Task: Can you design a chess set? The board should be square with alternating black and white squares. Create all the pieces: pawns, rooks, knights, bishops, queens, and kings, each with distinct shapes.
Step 282:
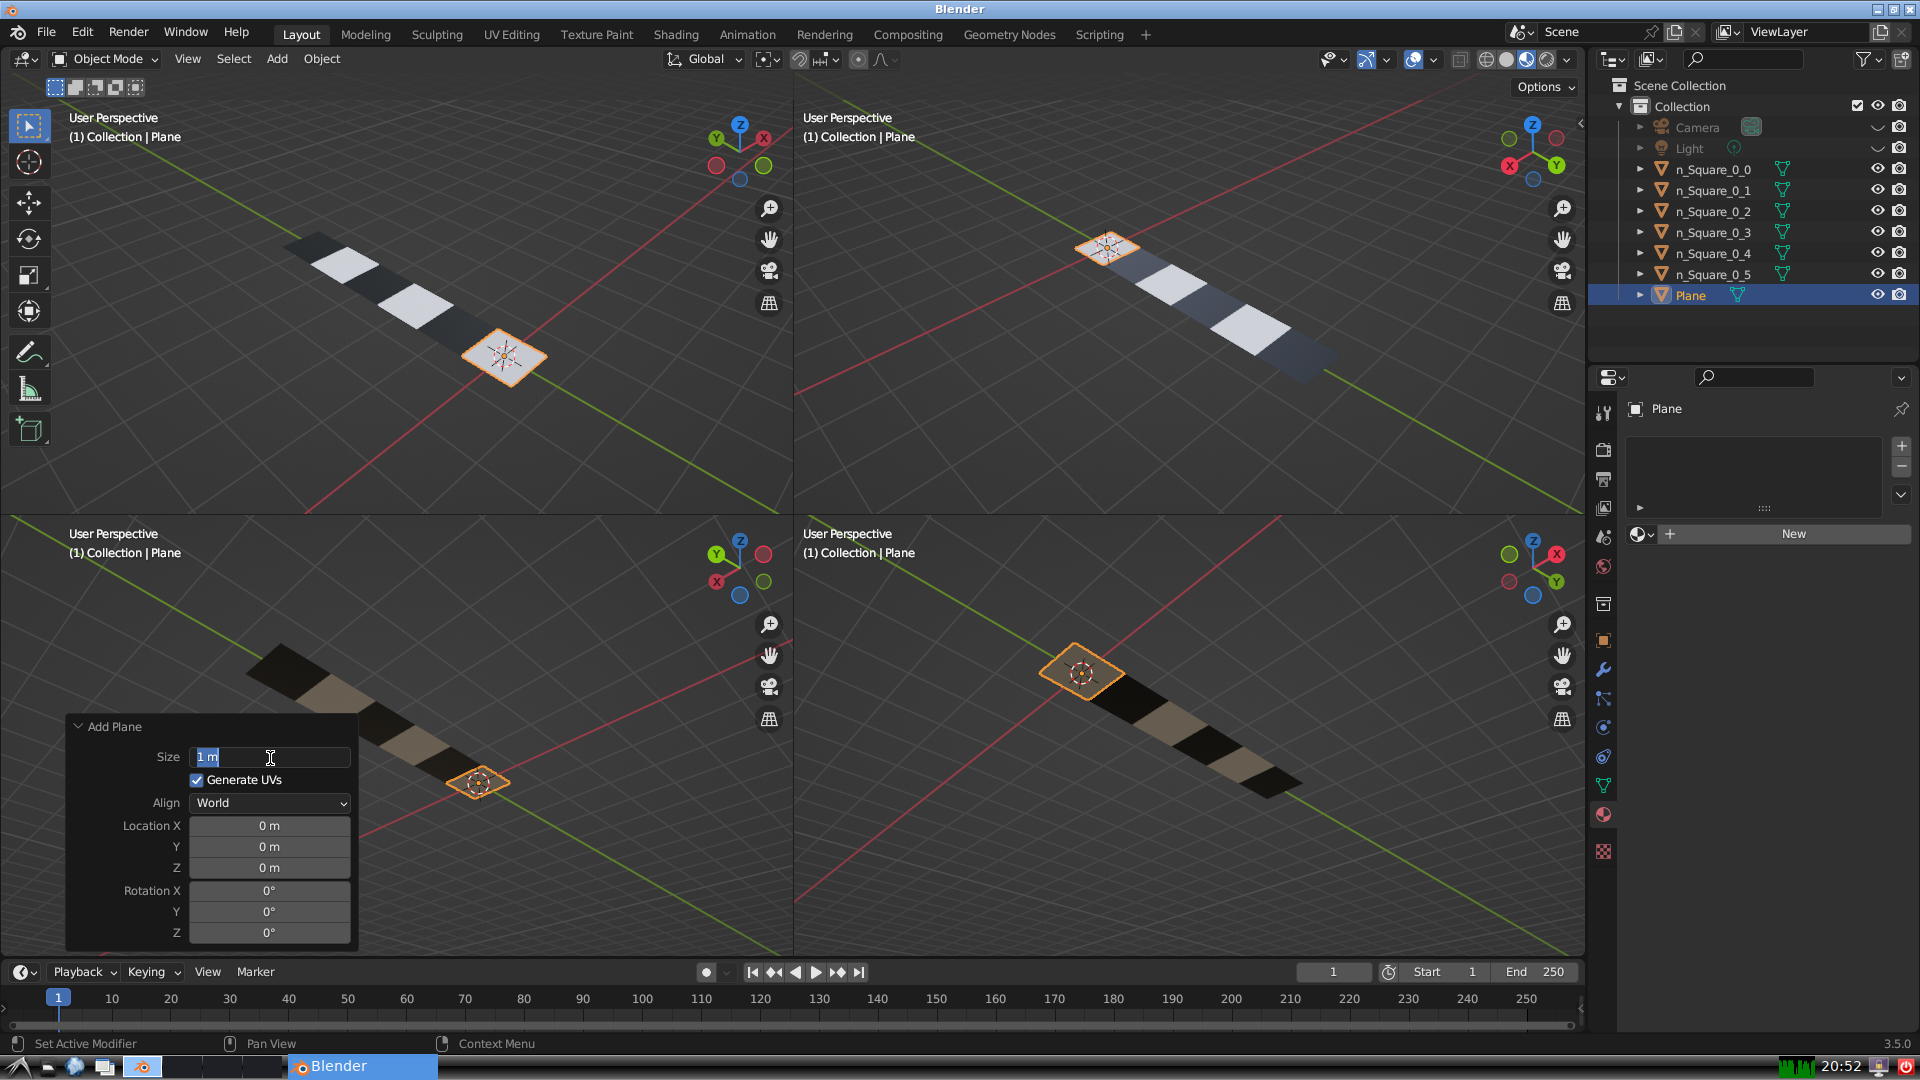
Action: input_text: 1.0